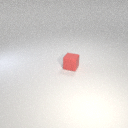
small red rubber cube